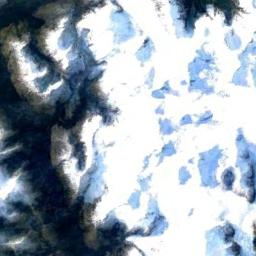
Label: snowberg